Question: Here are the preconditions:
- 'example.com'- '8080'- 'subdomain.example.com''server:8080/subdomain''subdomain2.example.com''server:8080/anotherContext'- 'example.com''server:8080/mainPageApp'- 'example.com/app''server:8080/app'
For now, I've only configured godaddy (I do not know if this is good):

Can you help me with nginx config for this case? Here is mine, but it sends infinite redirects:
'''
server {
listen 80;
server_name localhost;
location / {
root html;
index index.html;
}
}
server {
listen 80;
server_name subdomain.localhost;
location / {
proxy_pass http://127.0.0.1:8080/subdomain;
}
}
'''
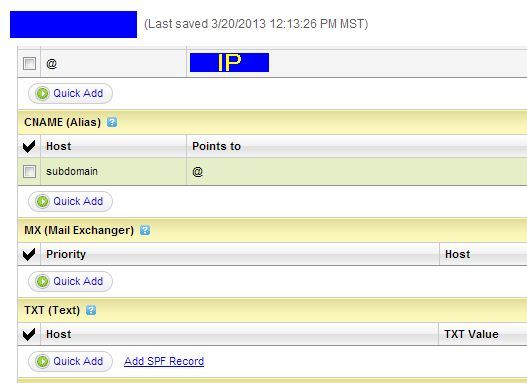
Answer: Ok. I got this work. Not sure the solution is correct but:
First I need to setup a subdomain in Tomcat. <URL>
'''
<Host name="subdomain.example.com" appBase="webapps" unpackWARs="true" autoDeploy="true">
<Context path="" docBase="subdomain" />
</Host>
'''
Then, configure nginx with:
'''
server {
listen 80;
server_name example.com;
location / {
root /path/to/domain/root;
index index.html;
}
}
server {
listen 80;
server_name subdomain.example.com;
location / {
proxy_pass http://subdomain.example.com:8080;
proxy_set_header Host $http_host;
proxy_set_header X-Real-IP $remote_addr;
proxy_set_header X-Forwarded-For $proxy_add_x_forwarded_for;
}
}
'''
Domain config remains as in the question - it is good.
And finally I just put 'subdomain.war' to the 'webapp' directory of my Tomcat and it works like a charm!